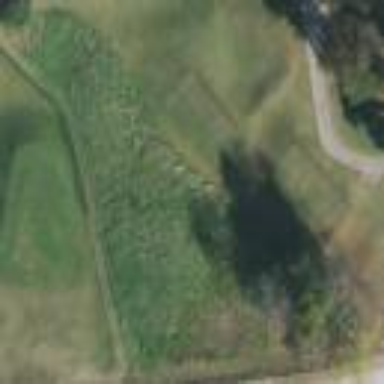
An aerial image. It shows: Area of rough grass used for golf.